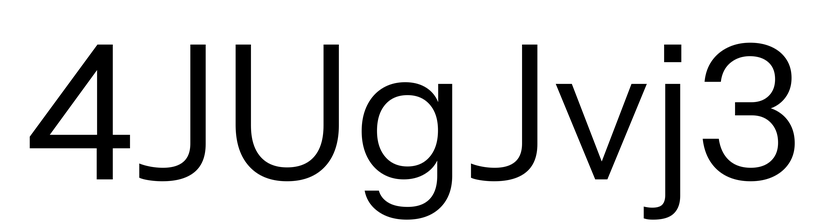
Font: InstrumentSans_Regular